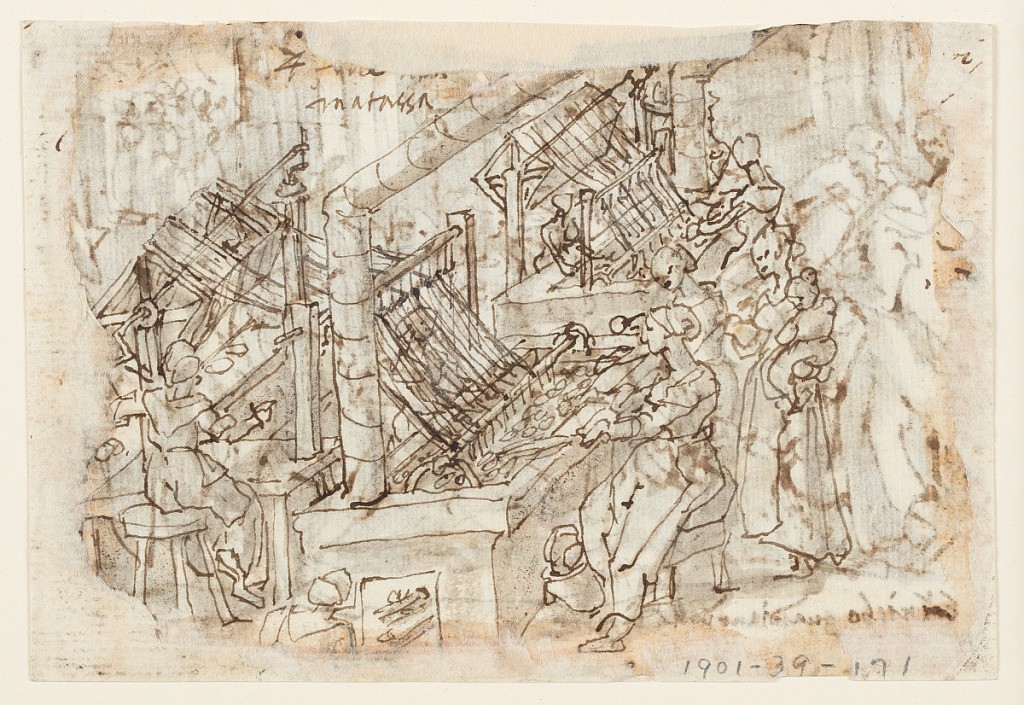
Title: The Reeling of Silk
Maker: Jan van der Straet, called Stradanus, Flemish, 1523–1605
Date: ca. 1595
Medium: Recto: pen and brown ink, brush and brown and black washes over black chalk on laid paper Verso: pen and brown ink, brush and brown and black washes over black chalk, with corrections by the artist in opaque white paint, on laid paper
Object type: Drawing
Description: Recto: Several women appear seated at tables on which silkworm cocoons are placed. They work at unwinding the cocoons, the thread being wound on large spools. A woman stands at right, holding a child in her arms. Another tends the fire in the left foreground.
Verso: A kneeling figure, at center, identified as Esther, kneels before a king, at left, identified as Ahasuerus. He lowers a crown onto her head. Many figures stand nearby, observing.